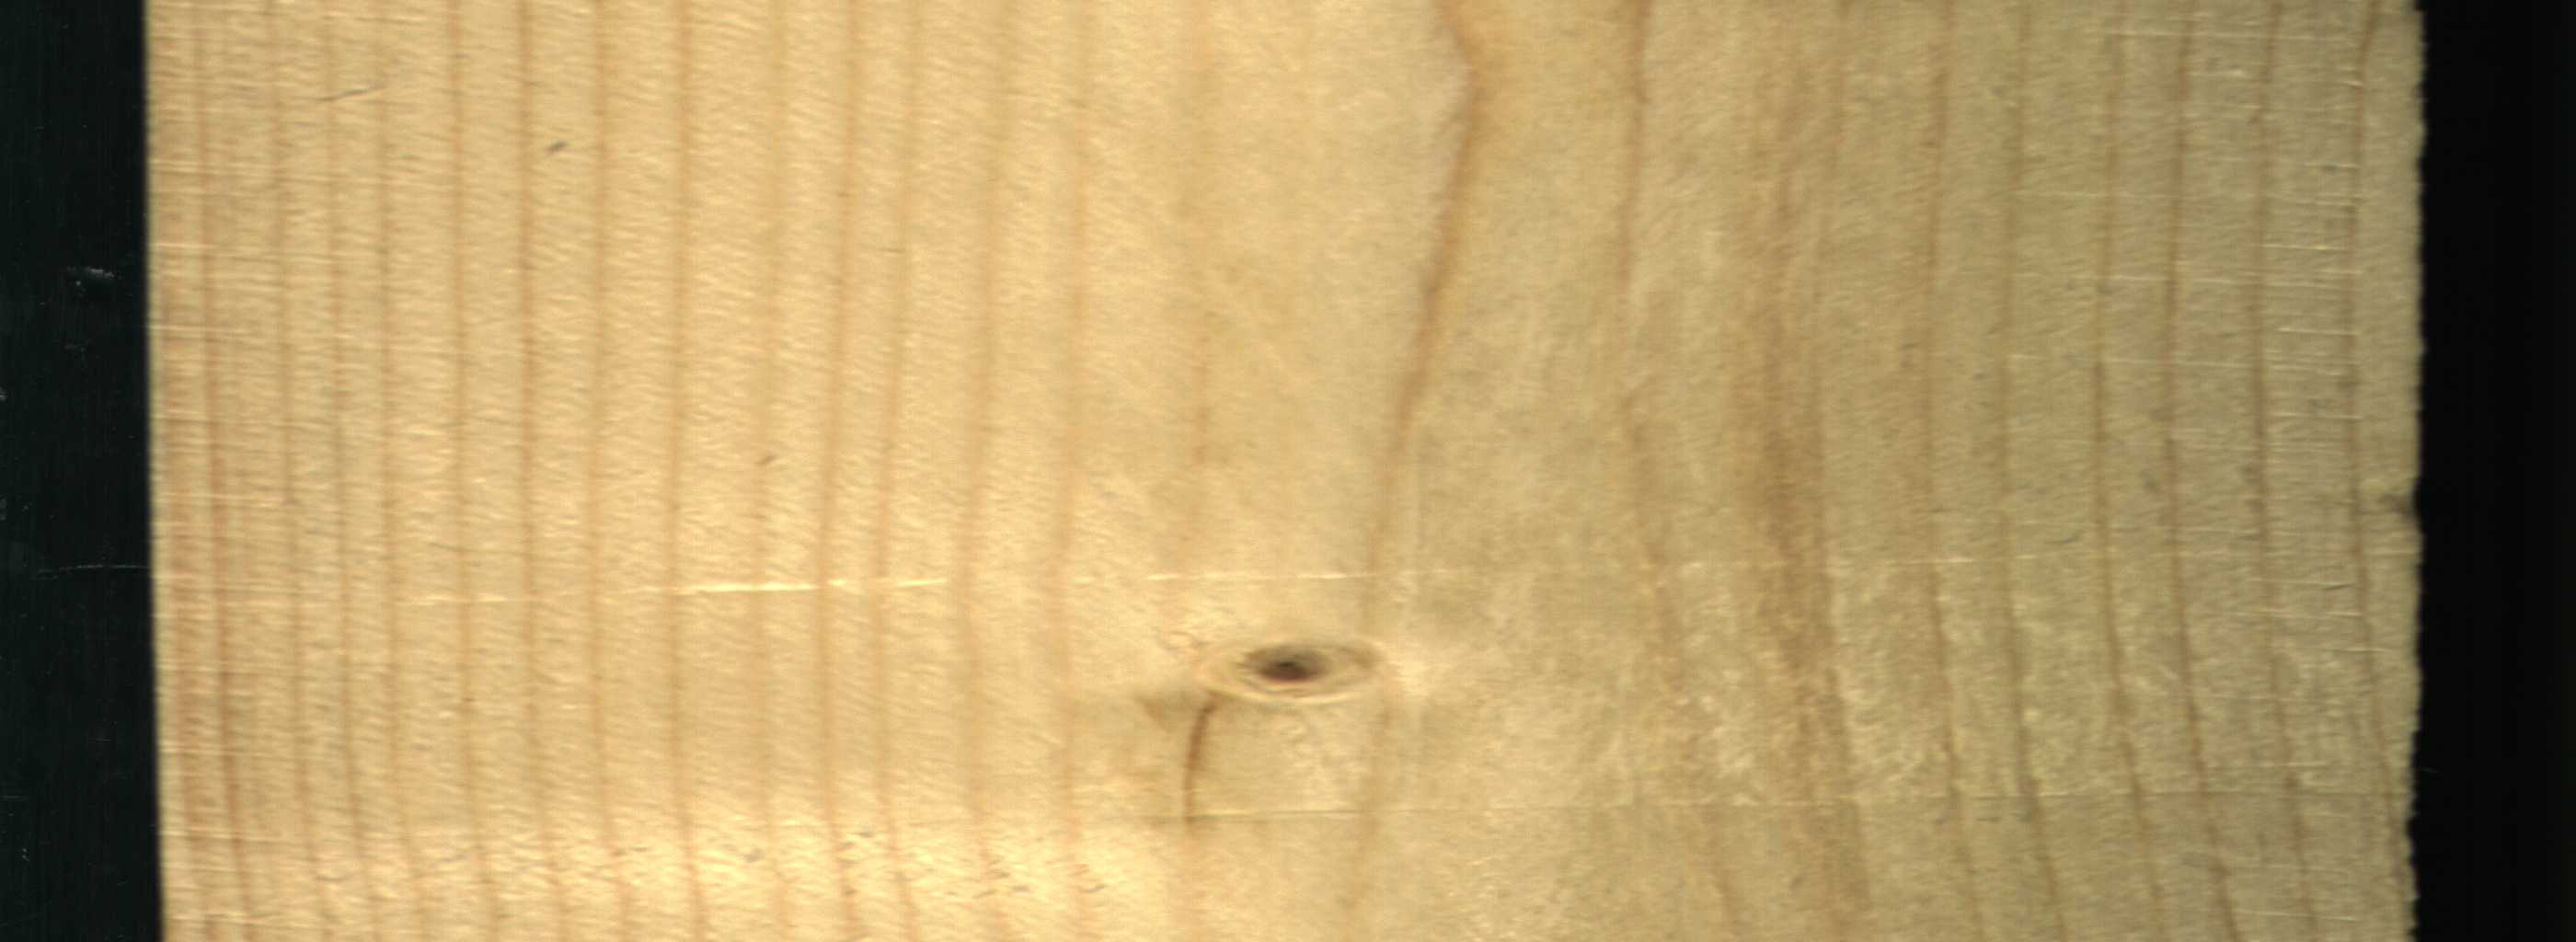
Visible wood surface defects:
Live_Knot